Question: I have a datagridview and its data from sql database.
My datagridview some cells filled with 0(zero) value.
I want to set a NULL text at where the 0 value is filled in the datagridview.

'''
//I'm using this code but not working
private void dataGridView4_DefaultValuesNeeded(object sender, DataGridViewRowEventArgs e)
{
for (int i = 0; i < dataGridView4.Rows.Count; i++)
{
for (int j = 7; j < dataGridView4.Rows[i].Cells.Count; j++)
{
if (Convert.ToInt32(dataGridView4.Rows[i].Cells[j].Value) == 0)
{
dataGridView4.Rows[i].Cells[j].Value = "Null";
}
}
}
}
'''
My SQL Query is :
'select l.admission_number,l.student_class ,l.student_name,hindi,maths,social,l.telugu,l.english , '' as english_1,'' as english_2,l.science, '' as ns,'' as ps from lkg_to_seventh_marks as l union all select e.admission_number ,e.student_class , e.student_name ,hindi,maths,social,e.telugu,'' as english,e.english_1 ,e.english_2,'' as science,e.ns,e.ps from eighth_to_ninth_marks as e'
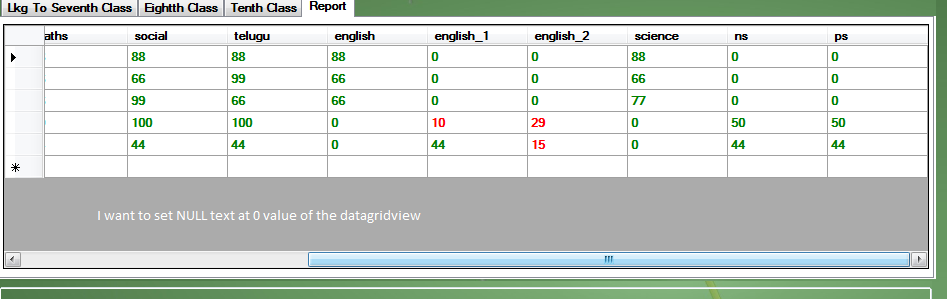
Answer: As <URL> said I am replacing any 0 values with 'NULL' in my SQL query with casting.for 3 tables having some different columns and some same columns
'''
select l.admission_number,l.student_class ,l.student_name,cast(l.telugu as char(4)) as telugu,
'NULL' as telugu_1,'NULL' as telugu_2,l.hindi,cast(l.english as CHAR(4)) as english,'NULL' as english_1,'NULL' as english_2,
cast(l.maths as CHAR(4)) as maths,'NULL' as maths_1,'NULL' as maths_2,
cast(l.science as CHAR(4)) as science,'NULL' as ns,'NULL' as ps,
cast(l.social as CHAR(4)) as social,'NULL' as social_1,
'NULL' as social_2,l.total
from lkg_to_seventh_marks as l
union all
select e.admission_number ,e.student_class ,e.student_name ,
cast(e.telugu as char(4)) as telugu,'NULL'as telugu_1,'NULL' as telugu_2,e.hindi,
'NULL' as english,cast(e.english_1 as CHAR(4)) as english_1,
CAST(e.english_2 as CHAR(4)) as english_2,CAST(e.maths as CHAR(4)) as maths,'NULL' as maths_1,
'NULL' as maths_2,'NULL' as science,cast(e.ns as CHAR(4)) as ns,CAST(e.ps as CHAR(4)) as ps,
'NULL' as social,'NULL' as social_1,'NULL' as social_2,e.total
from eighth_to_ninth_marks as e
union all
select t.admission_number ,t.student_class ,t.student_name,'NULL'as telugu,
cast(t.telugu_1 as char(4)) as telungu_1,CAST(t.telugu_2 as CHAR(4)) as telugu_2,
t.hindi,'NULL' as english,CAST(t.english_1 as CHAR(4)) as english_1,
CAST(t.english_2 as CHAR(4)) as english_2,'NULL' as maths,CAST(t.maths_1 as CHAR(4)) as maths_1,
CAST(t.maths_2 as CHAR(4)) as maths2,'NULL' as science,CAST(t.ns as CHAR(4)) as ns,CAST(t.ps as CHAR(4))as ps,
'NULL' as social,CAST(t.social_1 as CHAR(4)) as social_1,CAST(t.social_2 as CHAR(4)) as social_2,t.total
from tenthclass_marks as t
'''